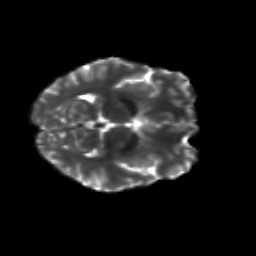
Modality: T2w
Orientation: axial
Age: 25
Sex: female
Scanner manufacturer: siemens
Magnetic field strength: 3 T
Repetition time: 8.8 s
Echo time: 0.085 s